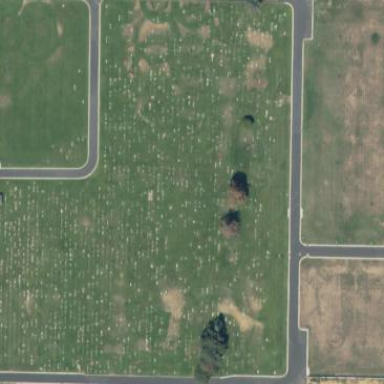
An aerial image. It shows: Cemetery.